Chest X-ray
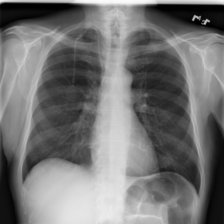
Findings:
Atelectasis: negative
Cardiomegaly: negative
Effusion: negative
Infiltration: negative
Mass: positive
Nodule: positive
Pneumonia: negative
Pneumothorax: negative
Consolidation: negative
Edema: negative
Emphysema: negative
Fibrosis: negative
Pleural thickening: negative
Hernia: negative